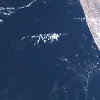
Label: water